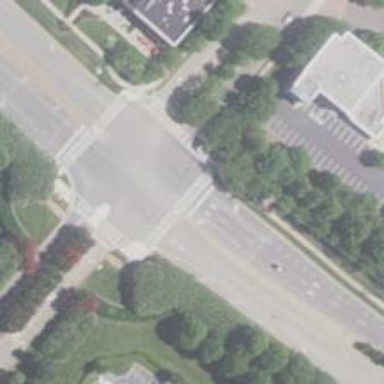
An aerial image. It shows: Marked road crossing.